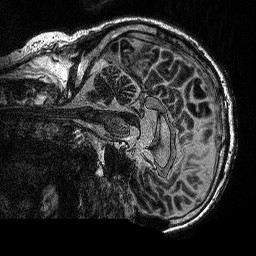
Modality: MP2RAGE
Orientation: sagittal
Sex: male
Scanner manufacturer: siemens
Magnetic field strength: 3 T
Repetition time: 5 s
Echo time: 0.00292 s